Question: Im doing a homework problem in Standard ML which we just started learning, and im stuck trying to computer the sum of the leafs in a tree. How could i access the elements in the node of this tree?

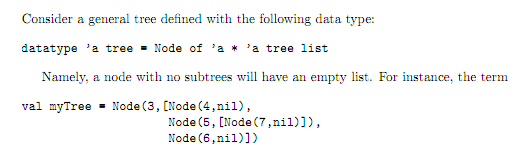
Answer: You deconstruct complex data types through pattern matching. Most of the time, you do this in your function arguments. If your function 'f' takes a list as an argument, instead of defining it as
'''
fun f X = ...
'''
you'd say
'''
fun f x::xs = ...
'''
Now, when you pass it a list, it will automatically assign 'x' to the first element, and 'xs' to the remainder.
In your case, it's going to look something like this:
'''
fun sum Node(element,children)::siblings = ...
'''